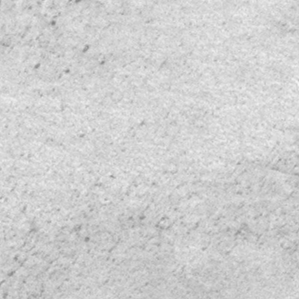
Label: frost